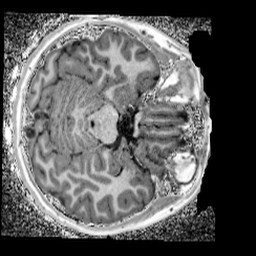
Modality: UNIT1_denoised
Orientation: axial
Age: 12
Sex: female
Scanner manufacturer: siemens
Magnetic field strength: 3 T
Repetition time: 4 s
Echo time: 0.00299 s